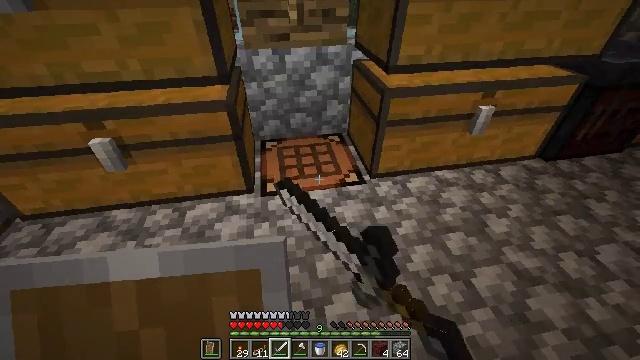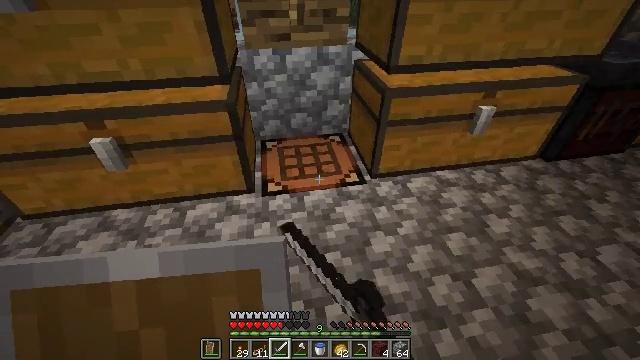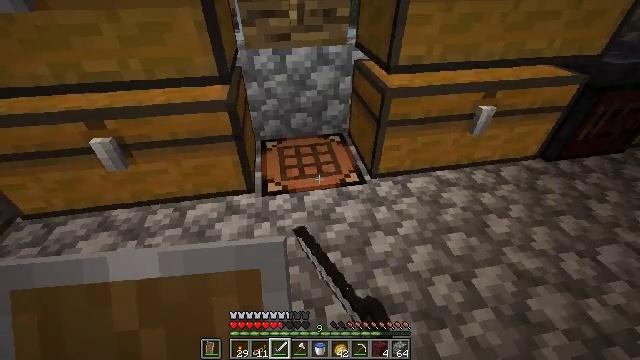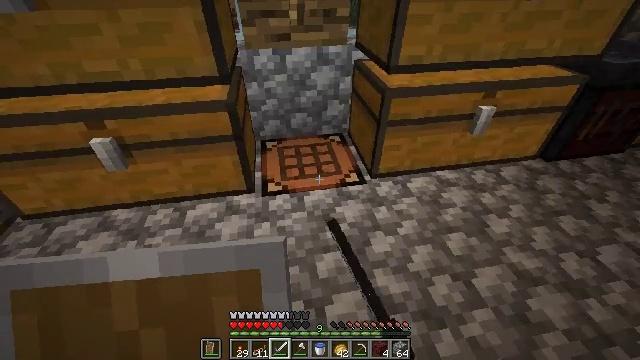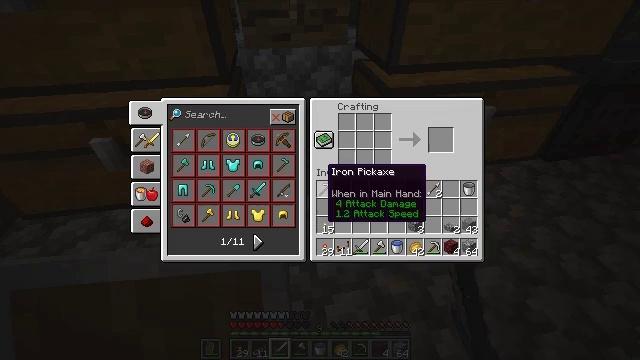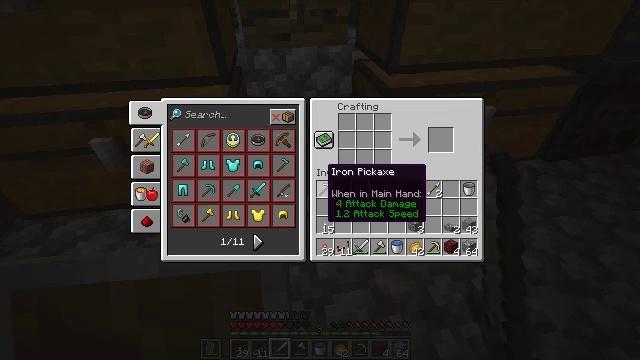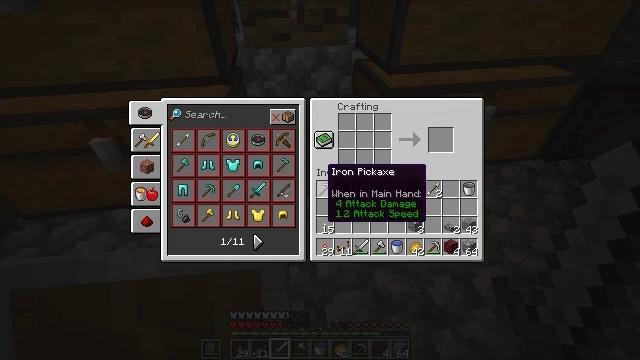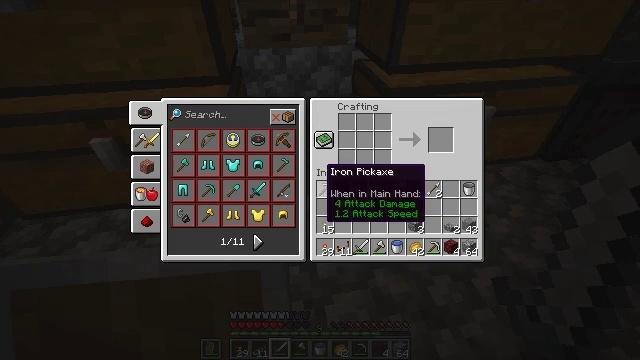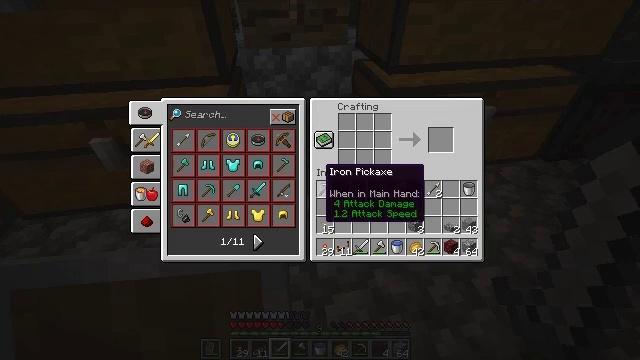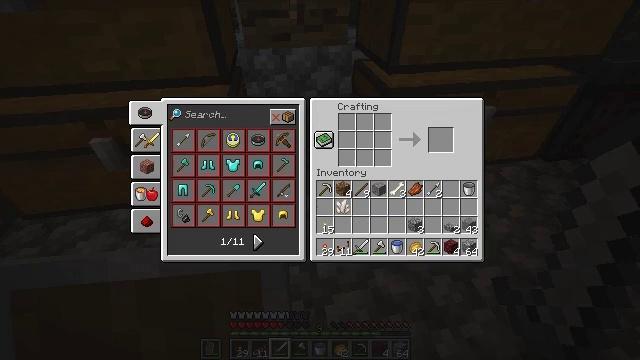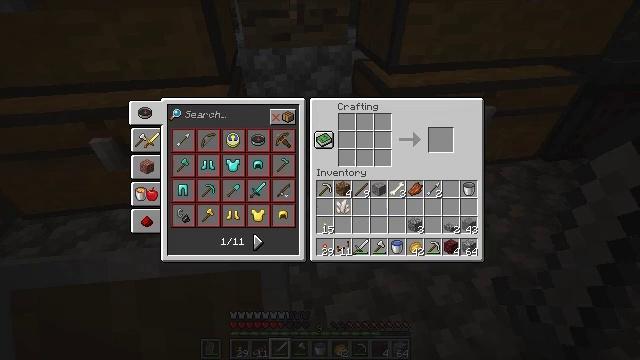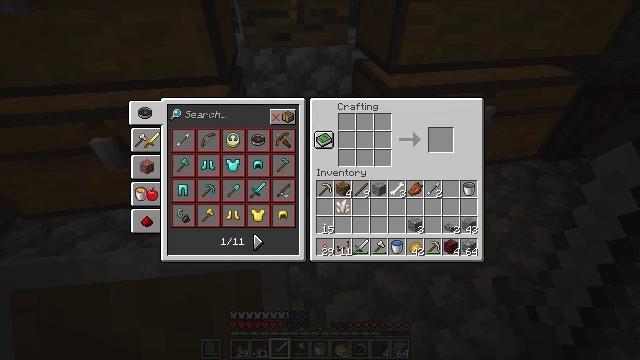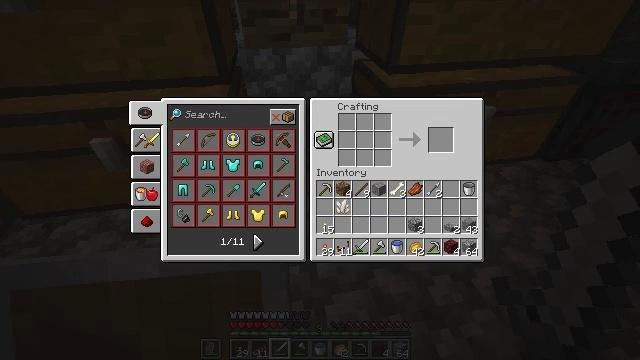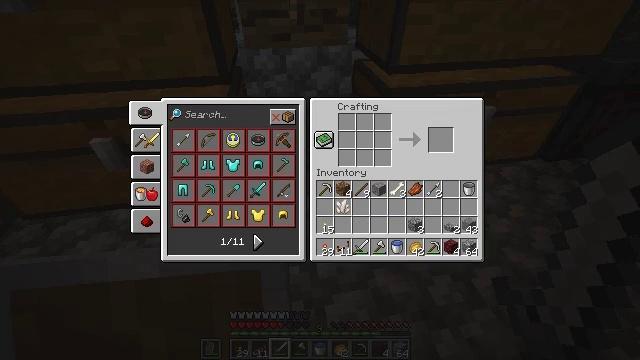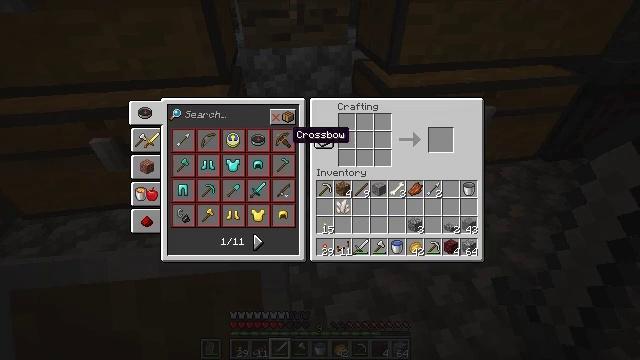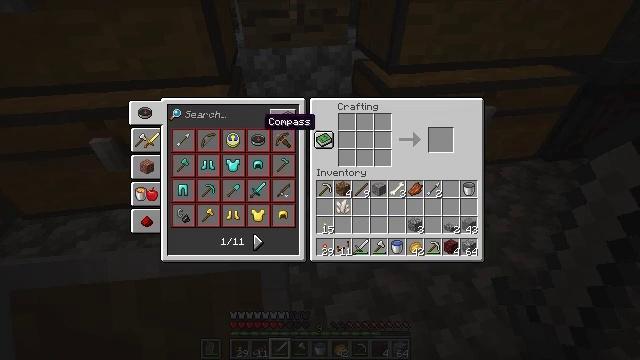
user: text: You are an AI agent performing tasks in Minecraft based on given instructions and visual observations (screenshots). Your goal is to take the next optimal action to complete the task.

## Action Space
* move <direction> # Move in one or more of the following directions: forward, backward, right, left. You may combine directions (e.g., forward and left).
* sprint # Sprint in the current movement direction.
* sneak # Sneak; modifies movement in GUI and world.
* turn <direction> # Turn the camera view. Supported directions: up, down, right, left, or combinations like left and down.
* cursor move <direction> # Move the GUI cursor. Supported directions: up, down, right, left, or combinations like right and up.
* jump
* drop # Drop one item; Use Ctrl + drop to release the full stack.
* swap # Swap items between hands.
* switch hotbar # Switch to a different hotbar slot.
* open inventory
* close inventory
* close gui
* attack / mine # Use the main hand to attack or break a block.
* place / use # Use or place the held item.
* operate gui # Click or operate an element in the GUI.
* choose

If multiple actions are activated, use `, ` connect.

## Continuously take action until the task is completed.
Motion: motion action
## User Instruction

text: Form a comparator using the crafting grid.
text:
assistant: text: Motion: use / place
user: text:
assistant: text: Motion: no_op
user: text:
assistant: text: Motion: no_op
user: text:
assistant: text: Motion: no_op
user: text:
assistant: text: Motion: no_op
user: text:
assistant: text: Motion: no_op
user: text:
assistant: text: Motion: no_op
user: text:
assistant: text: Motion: no_op
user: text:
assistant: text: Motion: no_op
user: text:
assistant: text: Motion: no_op
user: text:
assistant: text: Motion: no_op
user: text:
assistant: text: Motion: no_op
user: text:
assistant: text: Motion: turn up
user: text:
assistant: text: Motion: turn left and up
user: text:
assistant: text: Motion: turn left and up
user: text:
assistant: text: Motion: turn left and up
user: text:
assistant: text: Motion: no_op
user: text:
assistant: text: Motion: no_op
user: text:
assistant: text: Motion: no_op
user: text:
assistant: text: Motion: attack / mine
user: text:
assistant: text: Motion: attack / mine
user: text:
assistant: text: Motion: attack / mine
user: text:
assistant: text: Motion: no_op
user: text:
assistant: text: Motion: no_op
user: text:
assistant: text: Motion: no_op
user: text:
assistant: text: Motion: no_op
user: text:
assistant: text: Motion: no_op
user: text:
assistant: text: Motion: no_op
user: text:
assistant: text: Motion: no_op
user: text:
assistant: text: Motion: no_op